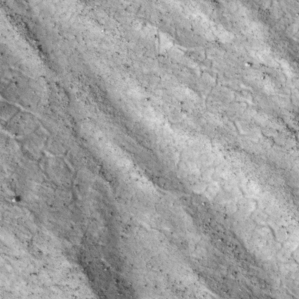
Label: non_frost